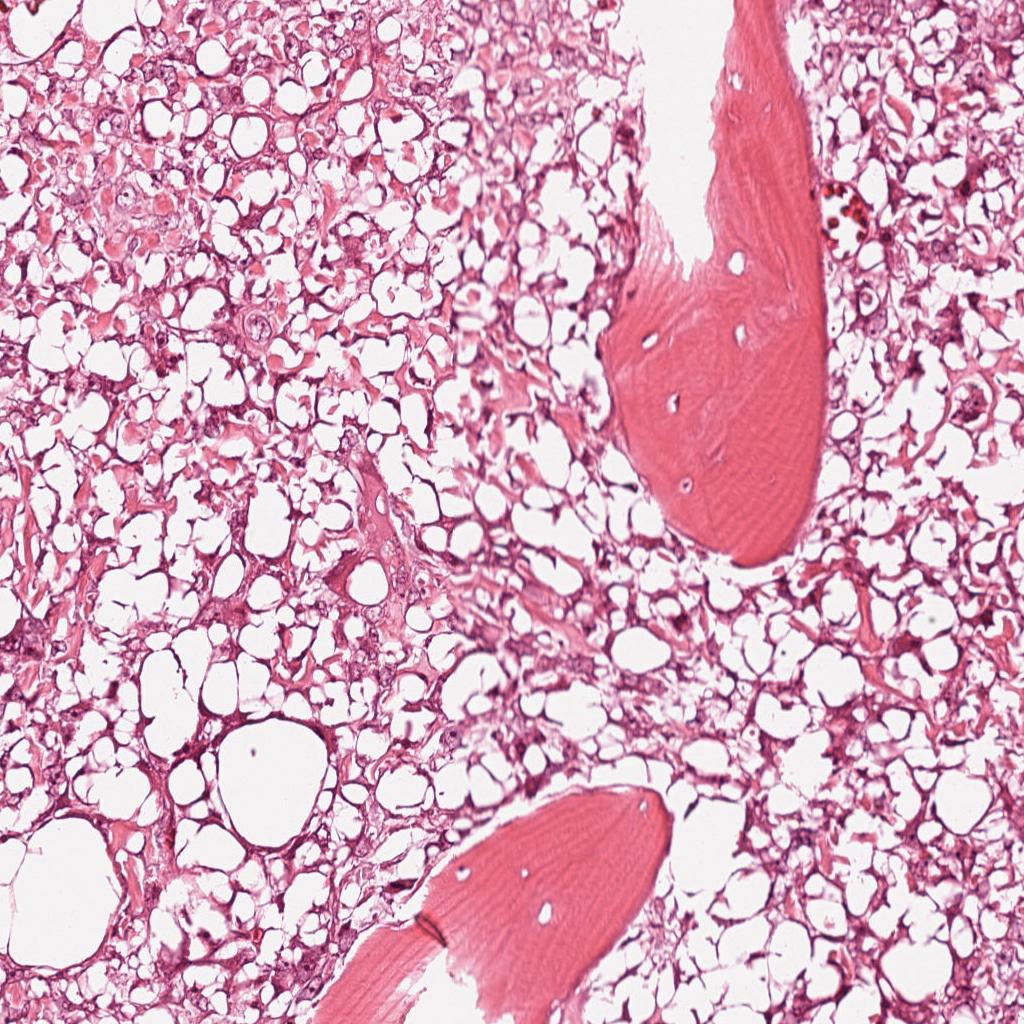
Label: Viable